Question: I have two styles defined:
'''
img.feedback-sprite-22{
display:block;
background:url(../img/feedback-sprite-22.png) 0px 0px scroll;
height:22px;
border:0 !important;
padding:0;
margin:0 !important;
z-index:0;
}
img.feedback-sprite-22:hover{
background-position:0px -22px;
}
img.fb {
display:inline;
margin:auto 0;
border: none !important;
vertical-align: middle;
}
'''
And I display the image like so:
'''
<img class='fb feedback-sprite-22' height='22' width='65'>
'''
Works great in ff & chrome but not ie (i've tested ie10 and ie8). IE shows the image (is it a simple gradient), but also shows the square img missing box (see below). Any ideas how to fix this? Thanks in advance.

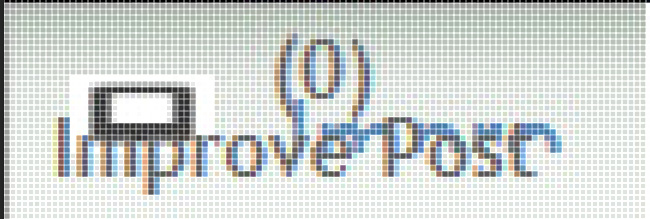
Answer: Because you have no in your tag, which is needed.
Use '<div class="fb feedback-sprite-22"></div>' instead of . And define width and height in css. If you realy want to do it using css...
But in my opinion you should use clear img - like '<img src="/img/feedback-sprite-22.png" alt="">' and not background in css for element like this.